Interaction volume radius: 5 \u00c5
Interaction volume height: 30 \u00c5
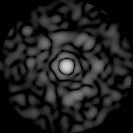
Disorder parameter: 0.8152